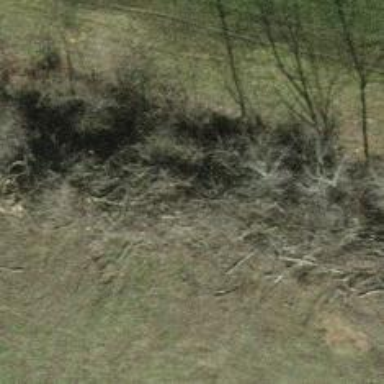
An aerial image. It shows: Hedge acting as barrier.